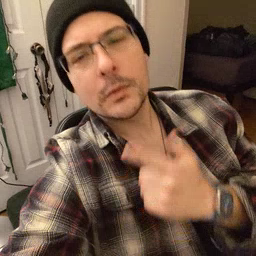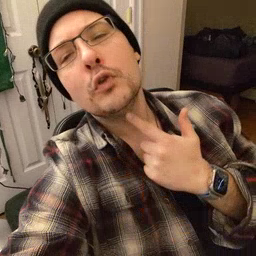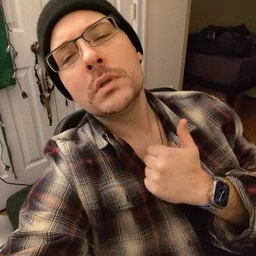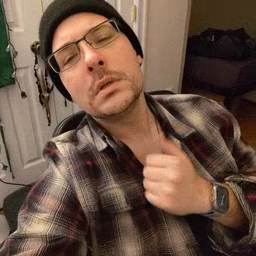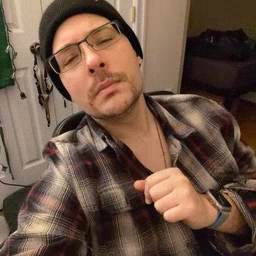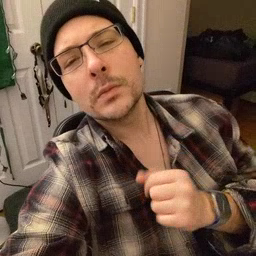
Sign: thirsty